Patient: sex F, age 56
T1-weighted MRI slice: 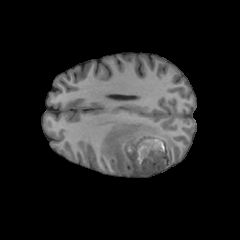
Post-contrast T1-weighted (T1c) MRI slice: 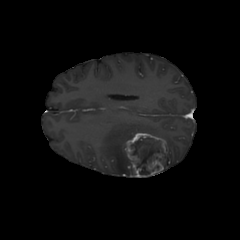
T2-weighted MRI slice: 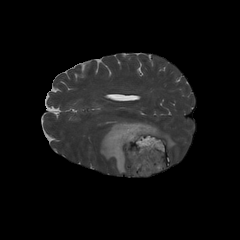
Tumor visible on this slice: yes
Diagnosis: Glioblastoma, IDH-wildtype
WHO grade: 4